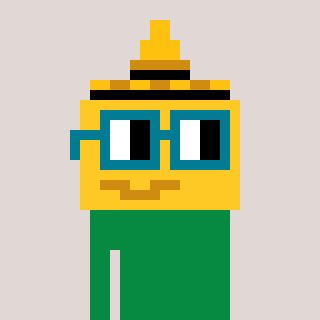
a pixel art character with square dark green glasses, a mustard-shaped head and a green-colored body on a warm background